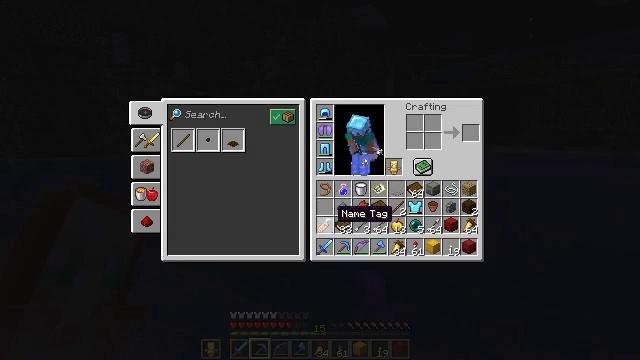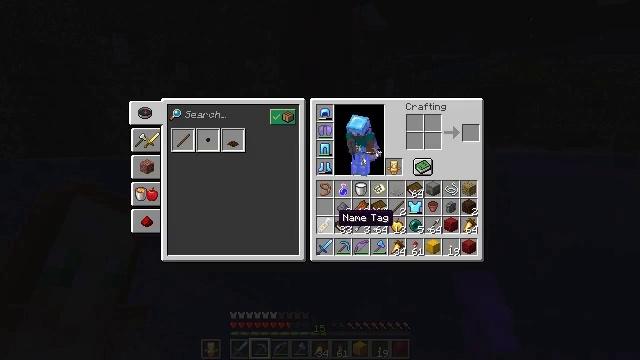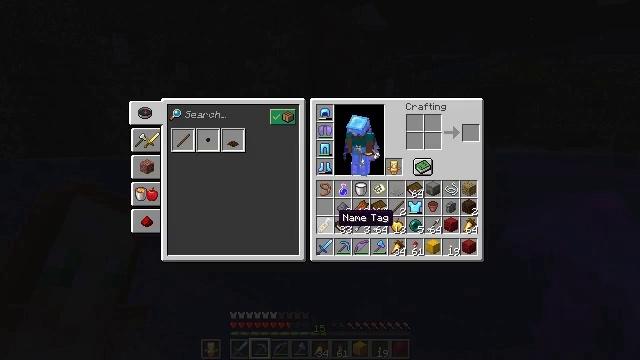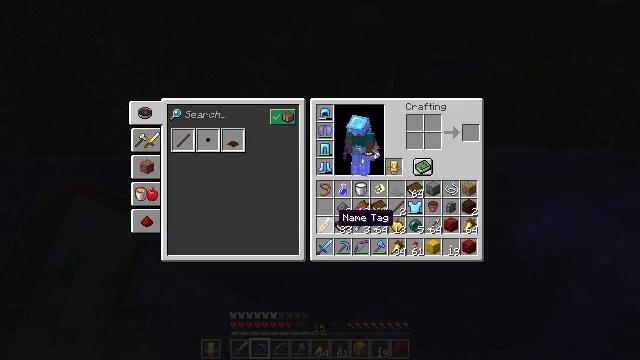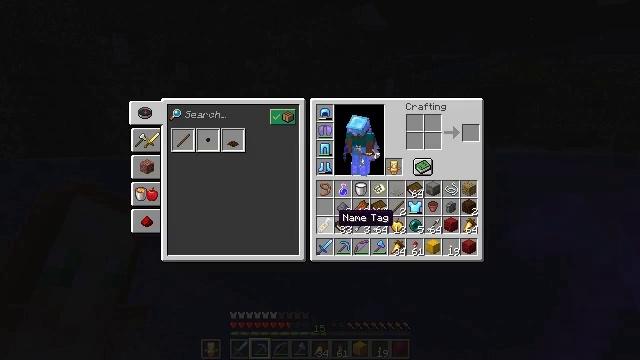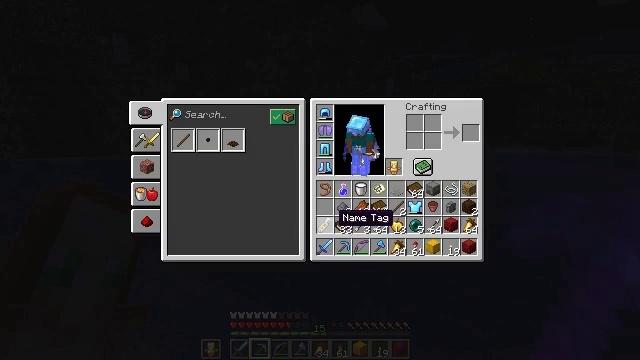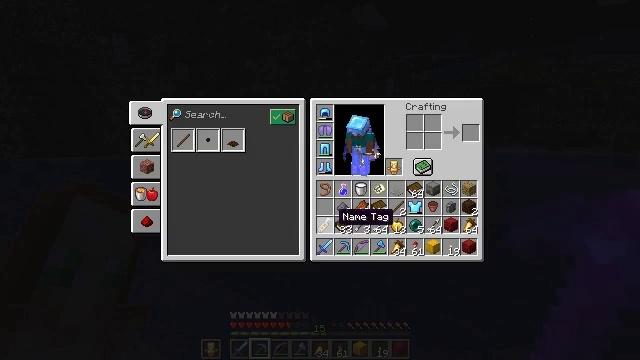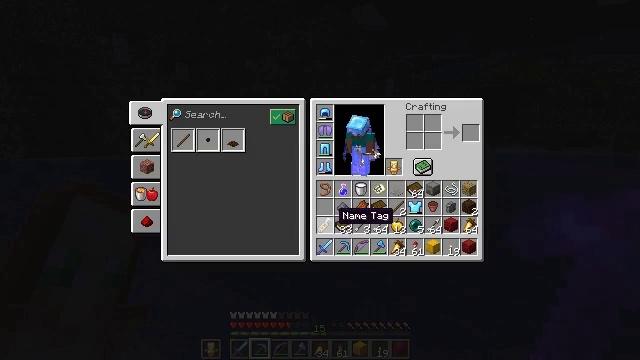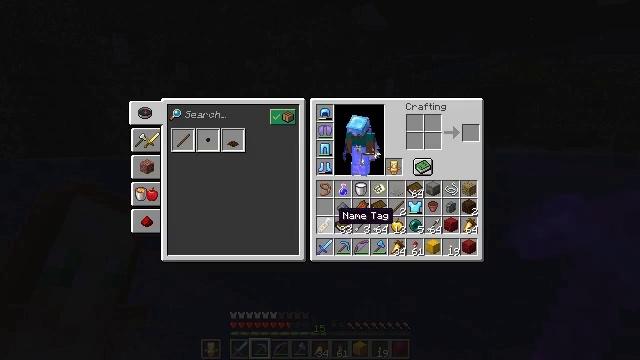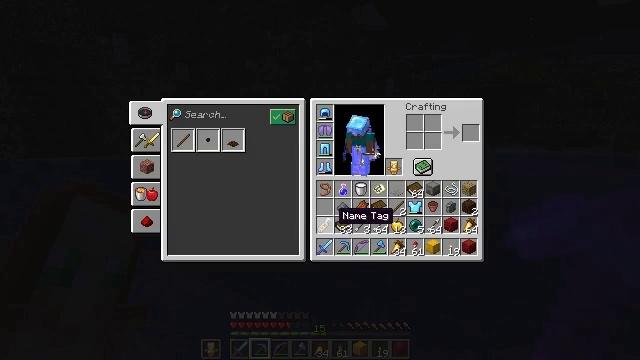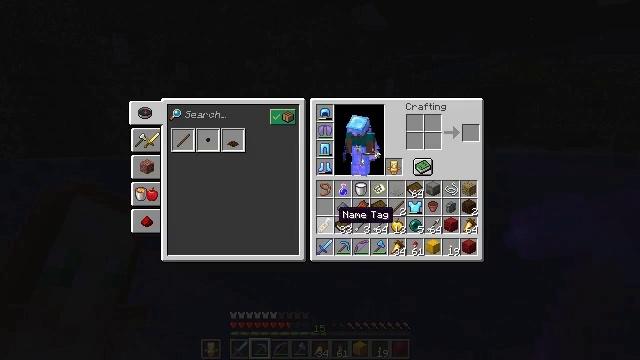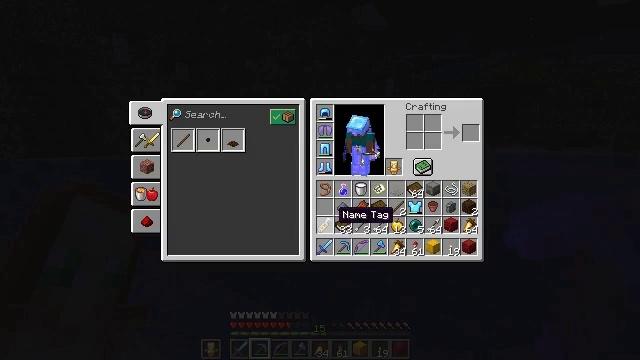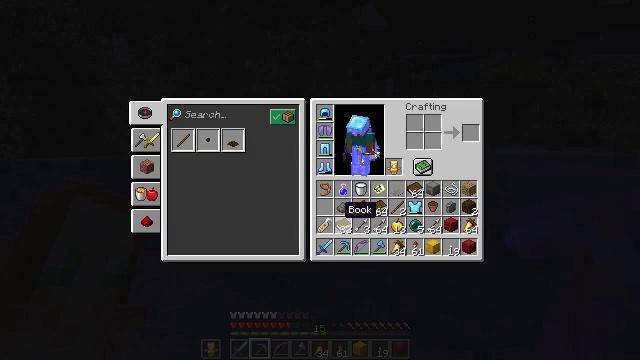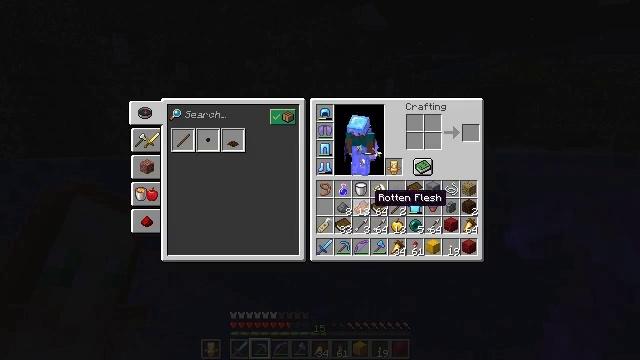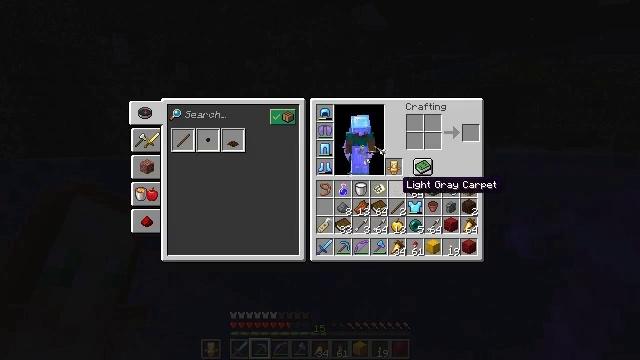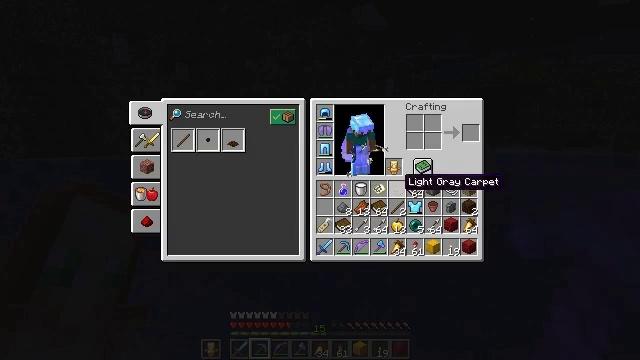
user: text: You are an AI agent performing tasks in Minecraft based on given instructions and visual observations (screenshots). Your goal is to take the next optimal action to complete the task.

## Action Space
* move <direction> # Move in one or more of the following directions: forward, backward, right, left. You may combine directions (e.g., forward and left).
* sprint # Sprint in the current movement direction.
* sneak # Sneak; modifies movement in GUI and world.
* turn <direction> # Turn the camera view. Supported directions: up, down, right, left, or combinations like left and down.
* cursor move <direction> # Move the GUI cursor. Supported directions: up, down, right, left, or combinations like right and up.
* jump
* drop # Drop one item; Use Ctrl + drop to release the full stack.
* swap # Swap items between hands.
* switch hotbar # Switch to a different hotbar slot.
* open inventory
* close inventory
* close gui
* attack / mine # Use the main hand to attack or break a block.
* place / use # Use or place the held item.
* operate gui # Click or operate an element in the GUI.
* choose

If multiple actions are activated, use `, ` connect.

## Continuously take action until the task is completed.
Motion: motion action
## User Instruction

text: Remove a light gray carpet from the inventory.
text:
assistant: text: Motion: sprint, open gui
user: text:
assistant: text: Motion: sprint
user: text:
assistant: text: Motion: sprint
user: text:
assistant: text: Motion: sprint
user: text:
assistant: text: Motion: sprint
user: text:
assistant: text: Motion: sprint
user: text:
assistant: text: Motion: sprint
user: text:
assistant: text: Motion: sprint
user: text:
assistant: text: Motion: sprint
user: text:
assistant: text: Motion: sprint
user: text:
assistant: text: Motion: sprint
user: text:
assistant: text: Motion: sprint
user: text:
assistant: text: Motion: sprint, cursor move right and up
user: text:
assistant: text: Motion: sprint, cursor move right and up
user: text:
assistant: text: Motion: sprint
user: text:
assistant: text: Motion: sprint
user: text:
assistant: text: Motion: sprint
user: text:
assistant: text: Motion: sprint
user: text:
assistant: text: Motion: sprint
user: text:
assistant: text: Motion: sprint
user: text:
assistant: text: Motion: sprint
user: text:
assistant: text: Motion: sprint
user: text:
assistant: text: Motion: sprint
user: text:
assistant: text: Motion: sprint, drop
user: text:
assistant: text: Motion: sprint, drop
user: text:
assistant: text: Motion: sprint, cursor move right
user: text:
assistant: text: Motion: sprint, cursor move right and up
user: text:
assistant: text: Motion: sprint, cursor move right
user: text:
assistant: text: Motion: sprint